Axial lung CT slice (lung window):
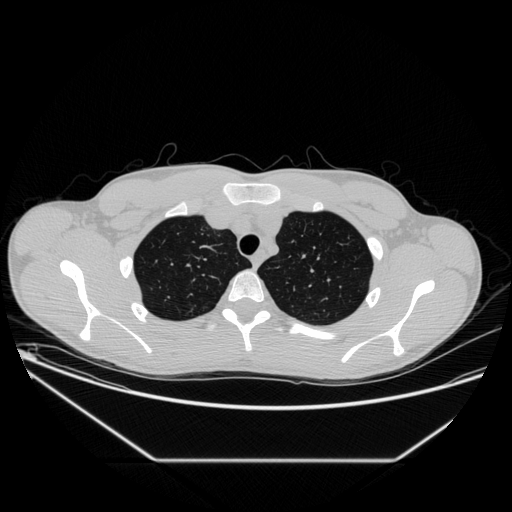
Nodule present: no